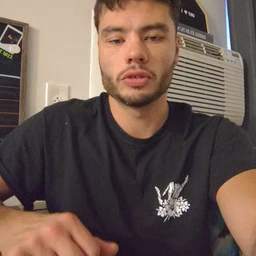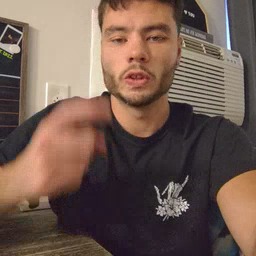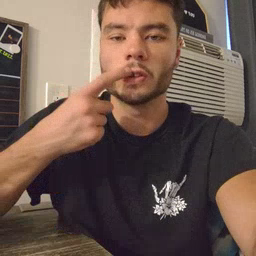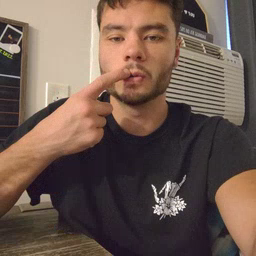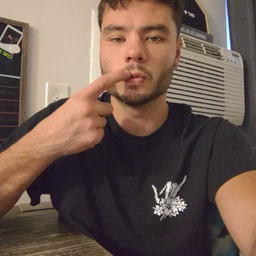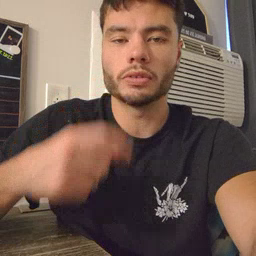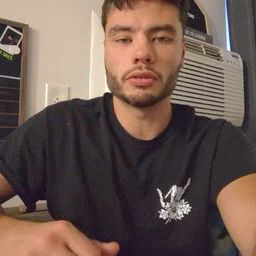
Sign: tooth